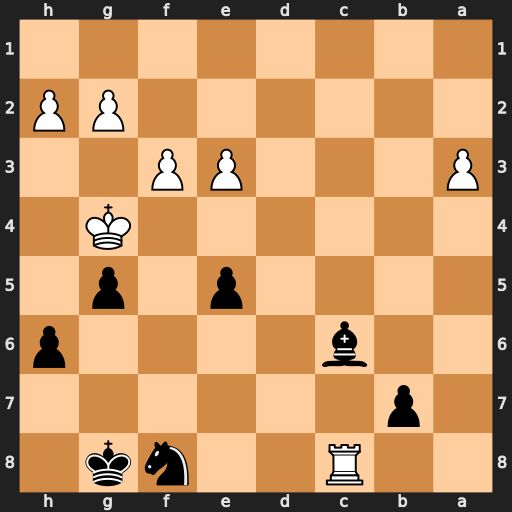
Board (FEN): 2R2nk1/1p6/2b4p/4p1p1/6K1/P3PP2/6PP/8
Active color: b
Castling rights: -
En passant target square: -
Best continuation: Bd7+ Kh5 Bxc8